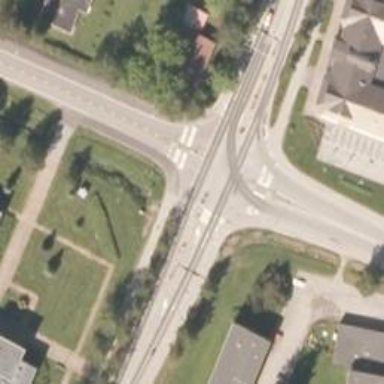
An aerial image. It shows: Crossing on the road.